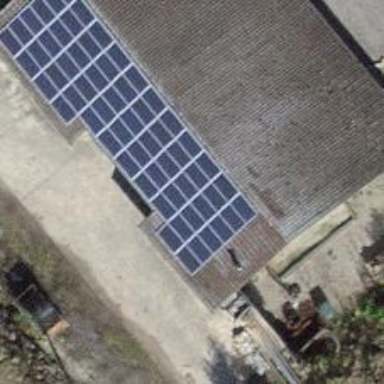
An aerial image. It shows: Solar power generator using photovoltaic panels.